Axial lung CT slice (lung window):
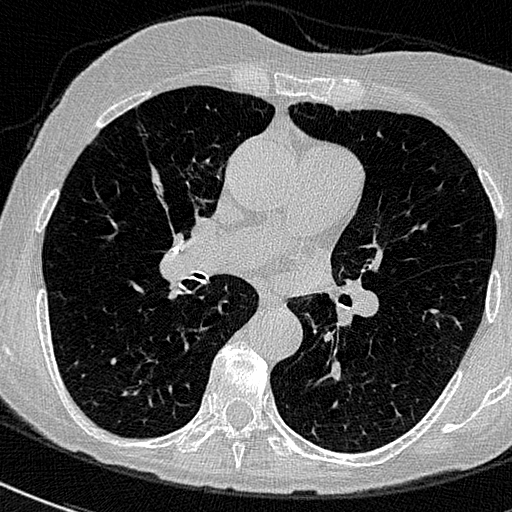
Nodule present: no